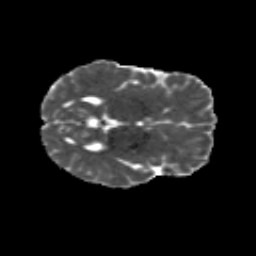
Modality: MD
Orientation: axial
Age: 24
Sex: female
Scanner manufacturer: siemens
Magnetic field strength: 3 T
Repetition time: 8.8 s
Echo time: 0.085 s